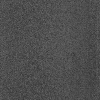
Atmospheric dust classification: dusty